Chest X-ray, PA view. Patient: 75 years old, sex M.
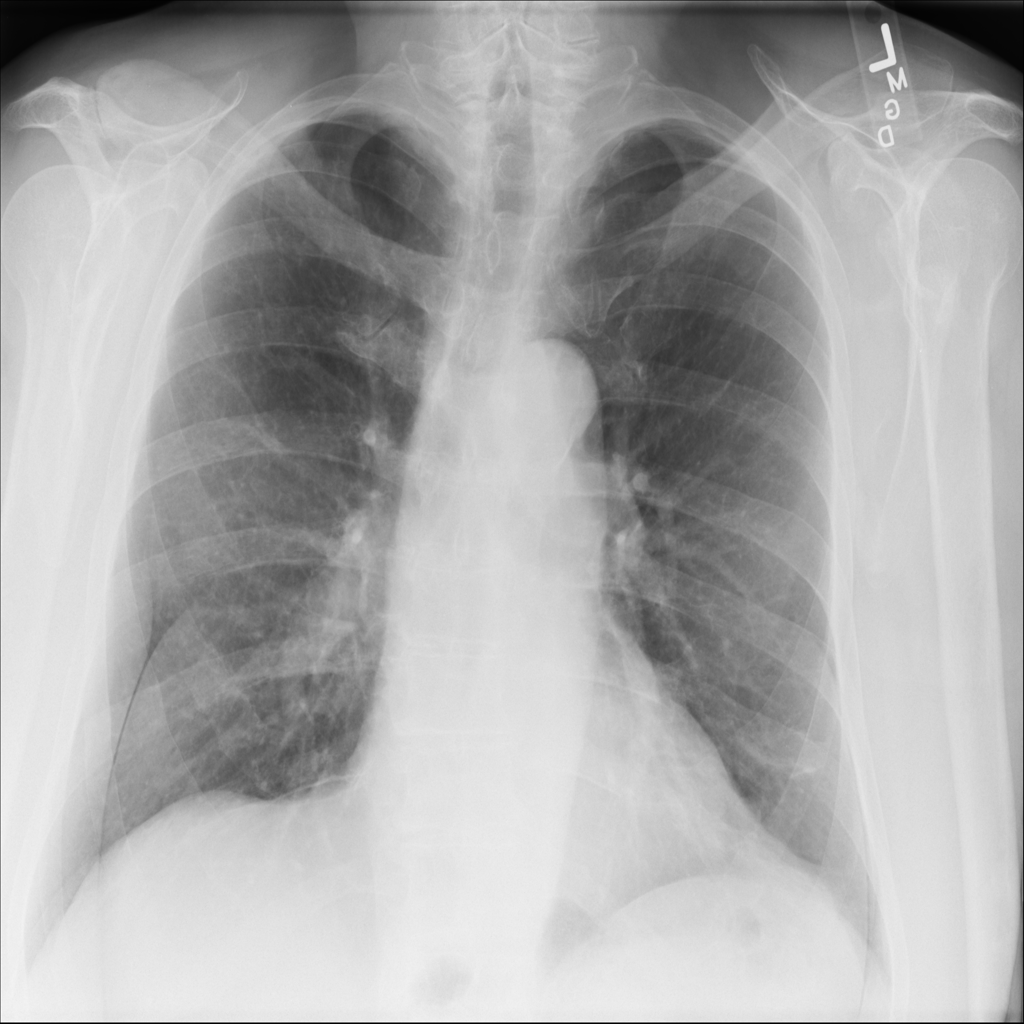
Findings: No Finding